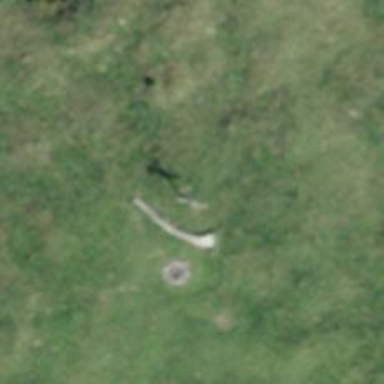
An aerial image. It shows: Wayside cross with historic significance.